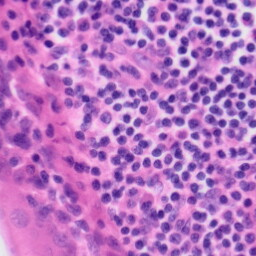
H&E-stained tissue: Tonsil